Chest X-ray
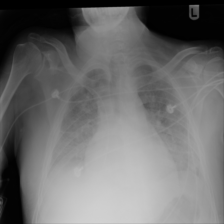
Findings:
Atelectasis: negative
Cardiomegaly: negative
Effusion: negative
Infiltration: positive
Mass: negative
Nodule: negative
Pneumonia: negative
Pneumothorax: negative
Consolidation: negative
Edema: negative
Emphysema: negative
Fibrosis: negative
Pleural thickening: negative
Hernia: negative